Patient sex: M
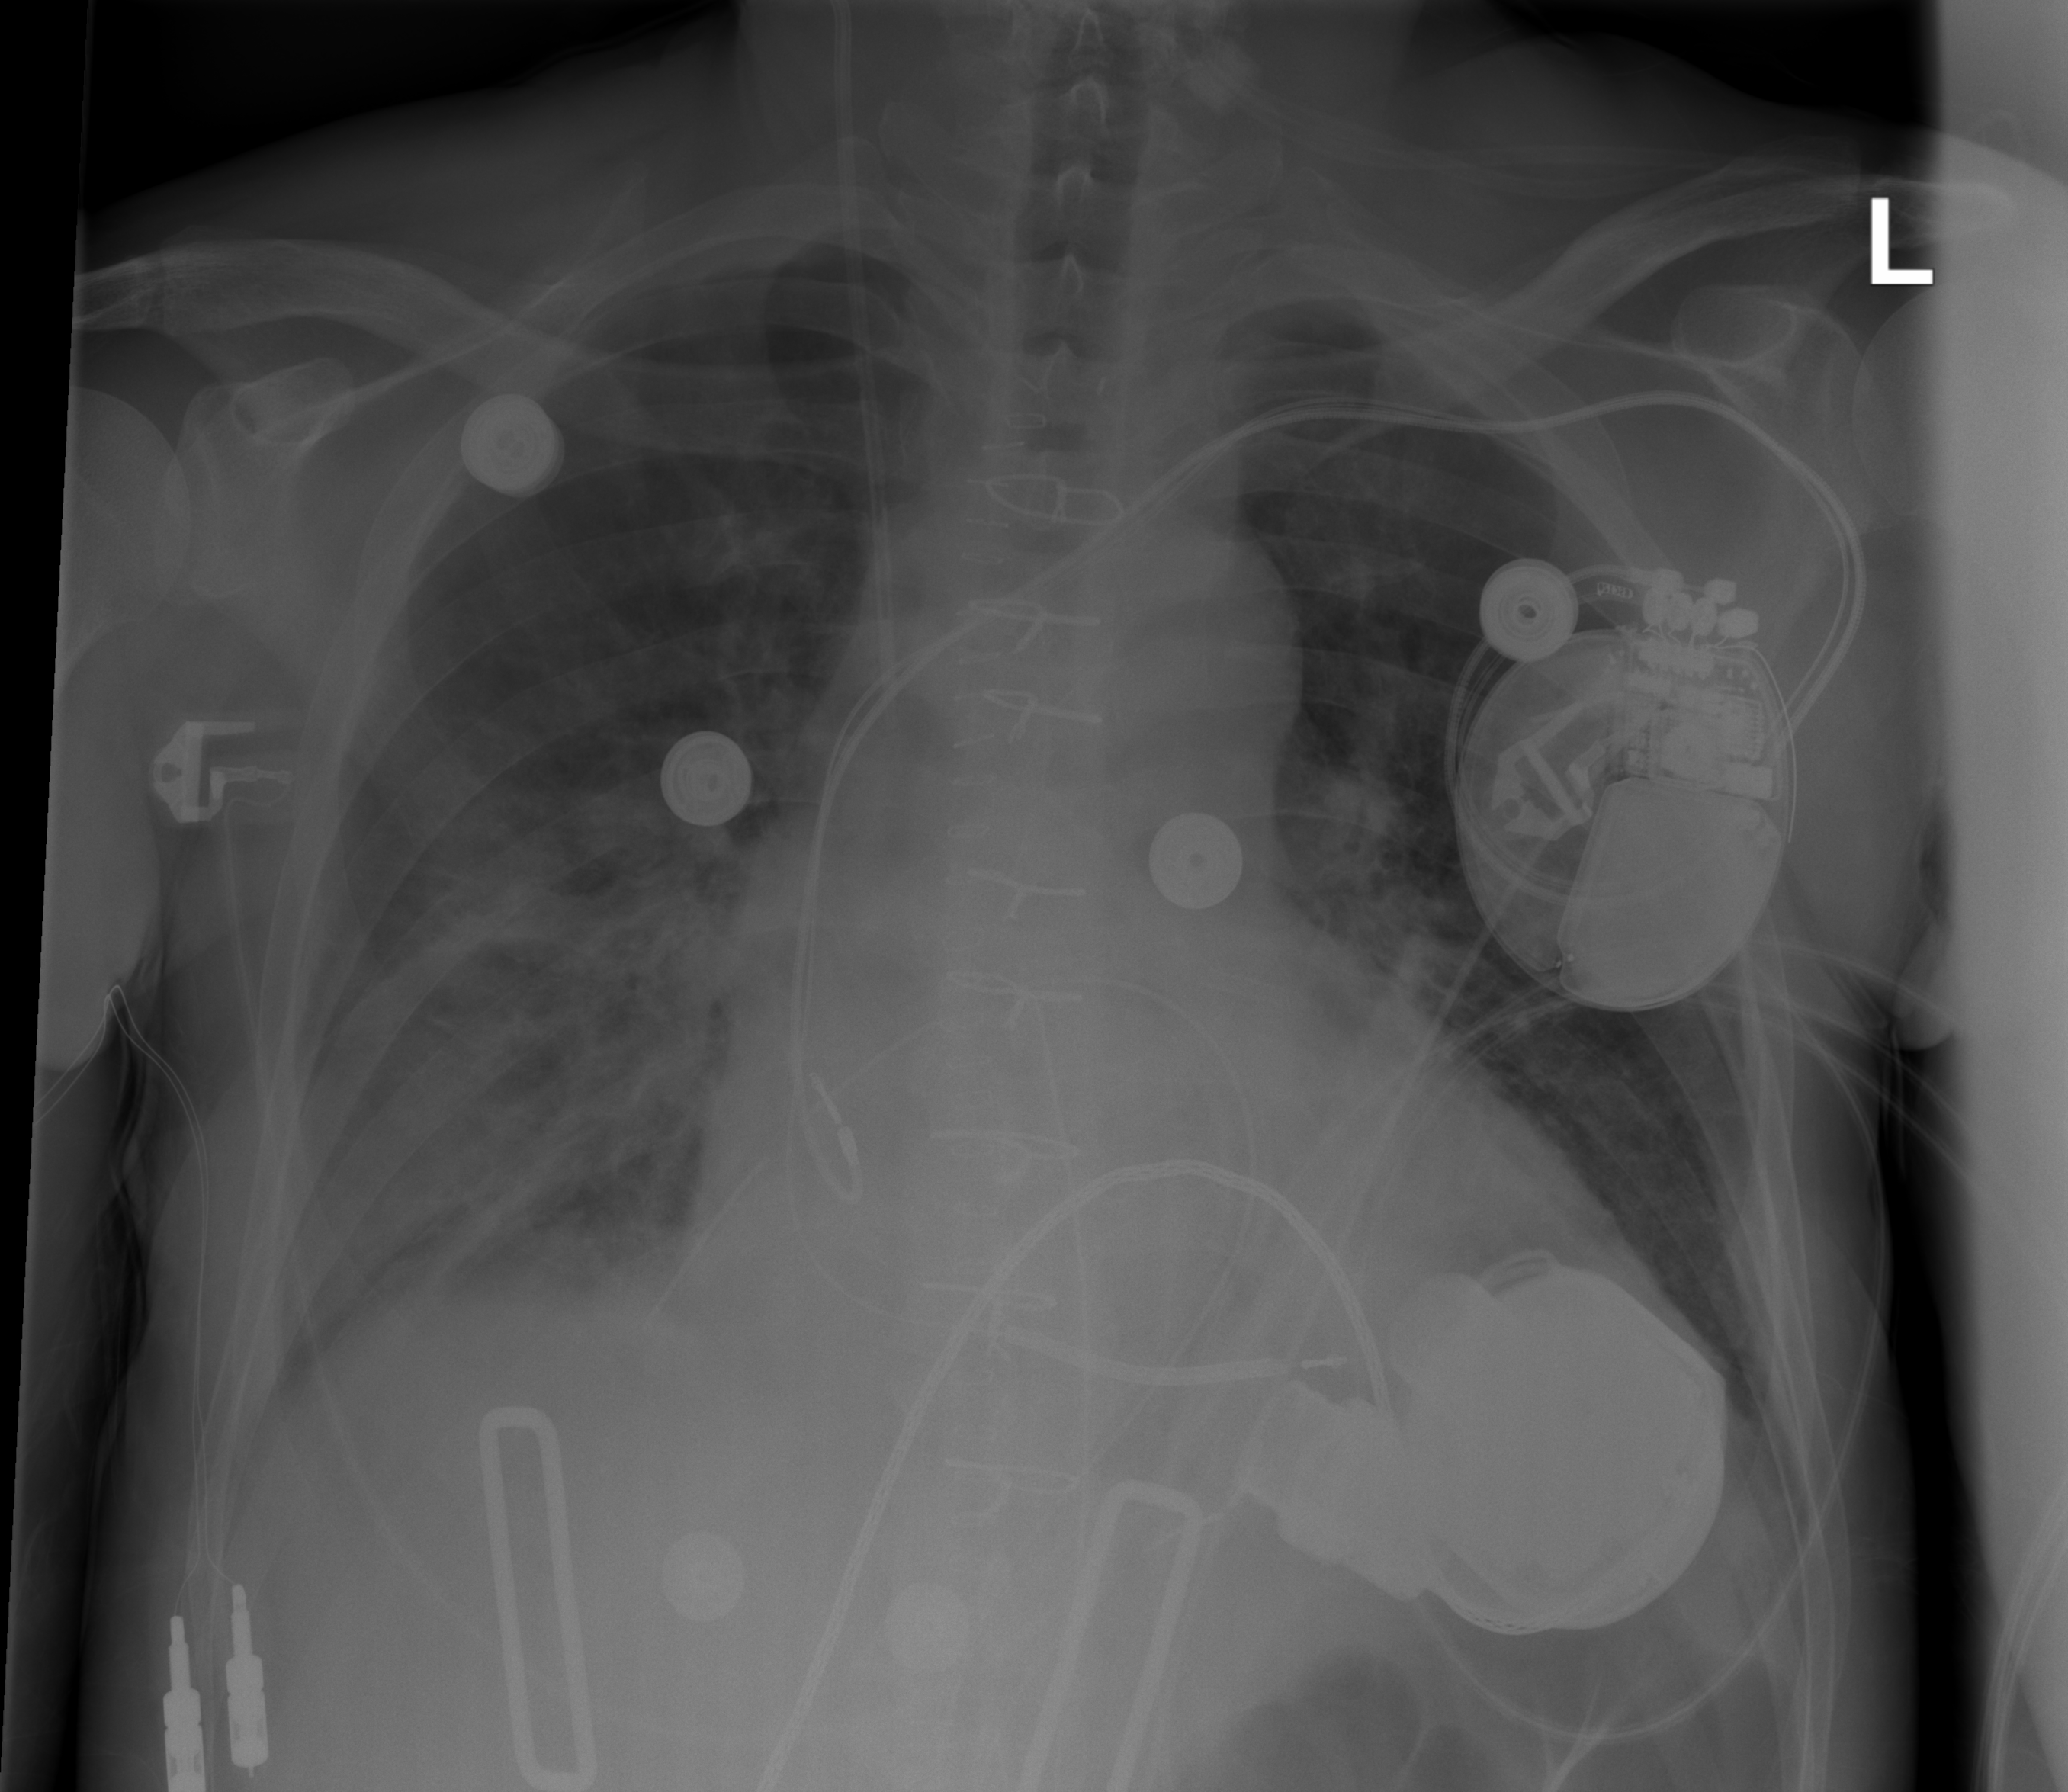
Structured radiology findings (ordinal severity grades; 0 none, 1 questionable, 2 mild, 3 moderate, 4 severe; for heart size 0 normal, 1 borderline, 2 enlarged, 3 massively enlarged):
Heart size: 2
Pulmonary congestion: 2
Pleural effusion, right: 1
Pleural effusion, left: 0
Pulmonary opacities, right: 2
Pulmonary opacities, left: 2
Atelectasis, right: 2
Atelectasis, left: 2